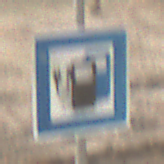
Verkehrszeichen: LadestationFuerElektrofahrzeuge
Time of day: MorningAfternoon
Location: Outdoor (Nature)
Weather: PartlyCloudy
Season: Winter
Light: Natural